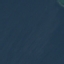
Land use / land cover class: SeaLake